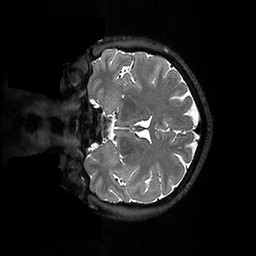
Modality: T2w
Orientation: coronal
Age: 33
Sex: female
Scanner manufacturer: ge
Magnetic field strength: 3 T
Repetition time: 3.202 s
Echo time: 0.06609 s